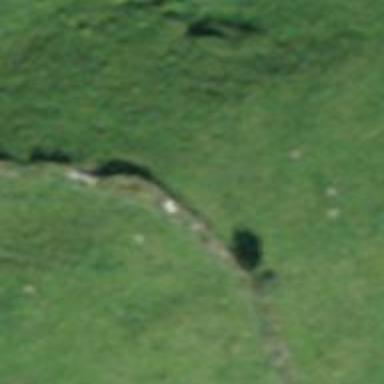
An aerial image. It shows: Wall made of dry stone.